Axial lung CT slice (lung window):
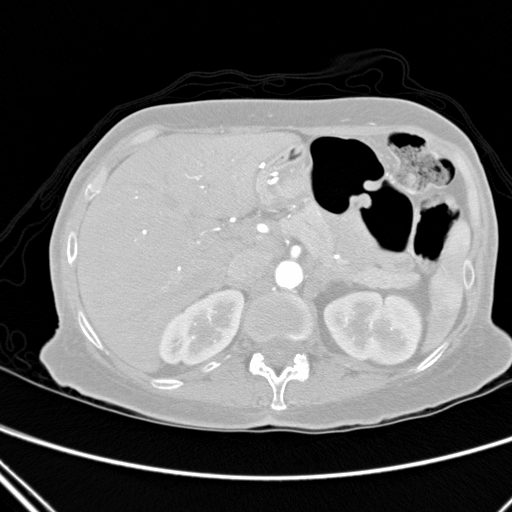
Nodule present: no